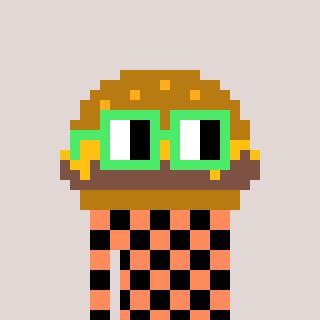
a pixel art character with square light green glasses, a burger-shaped head and a peachy-colored body on a warm background